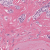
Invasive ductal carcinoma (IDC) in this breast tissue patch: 1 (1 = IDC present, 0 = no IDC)